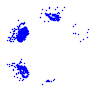
Particle: kaon